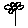
Label: flower